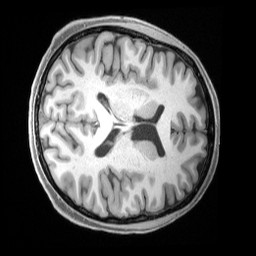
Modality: T1w
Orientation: axial
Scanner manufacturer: siemens
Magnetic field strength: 3 T
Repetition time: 2.4 s
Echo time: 0.00228 s